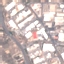
Land use / land cover: Industrial